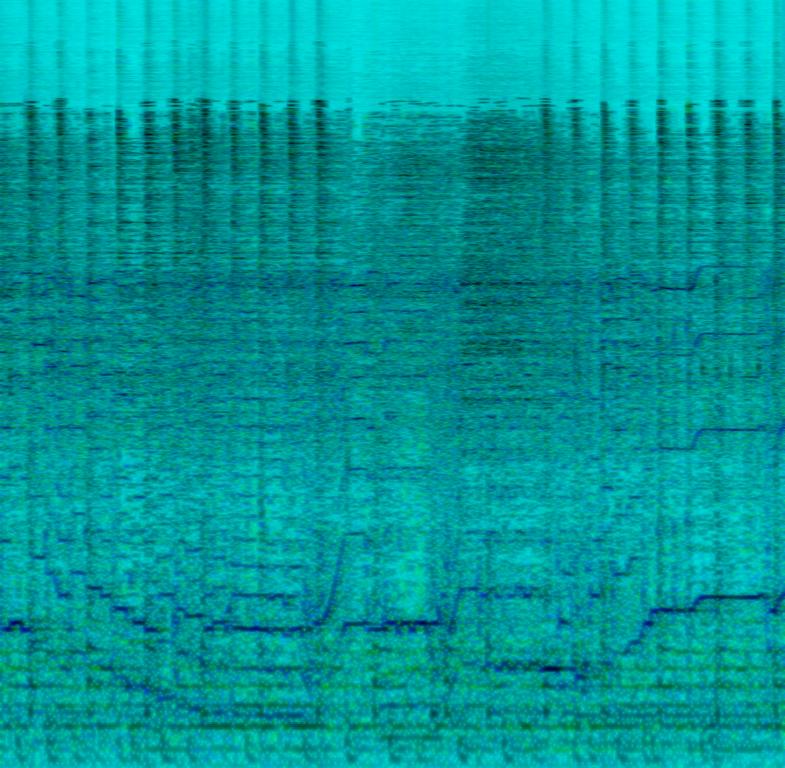
This clip features low quality audio. The song is a heavy metal song where a guitar solo is played on the higher register of the scale. This is accompanied by percussion playing an uptempo beat. The bass plays a heavy riff using open notes and its octave. The distortion guitar plays power chords. There are no voices in this song. This is an instrumental song. This song can be played in a racecar sequence in a movie.